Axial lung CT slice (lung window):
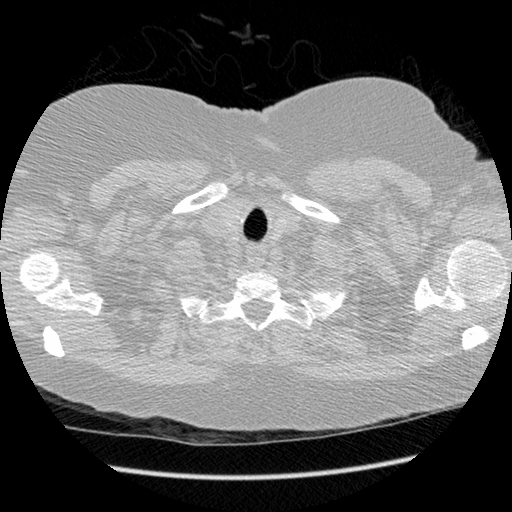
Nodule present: no